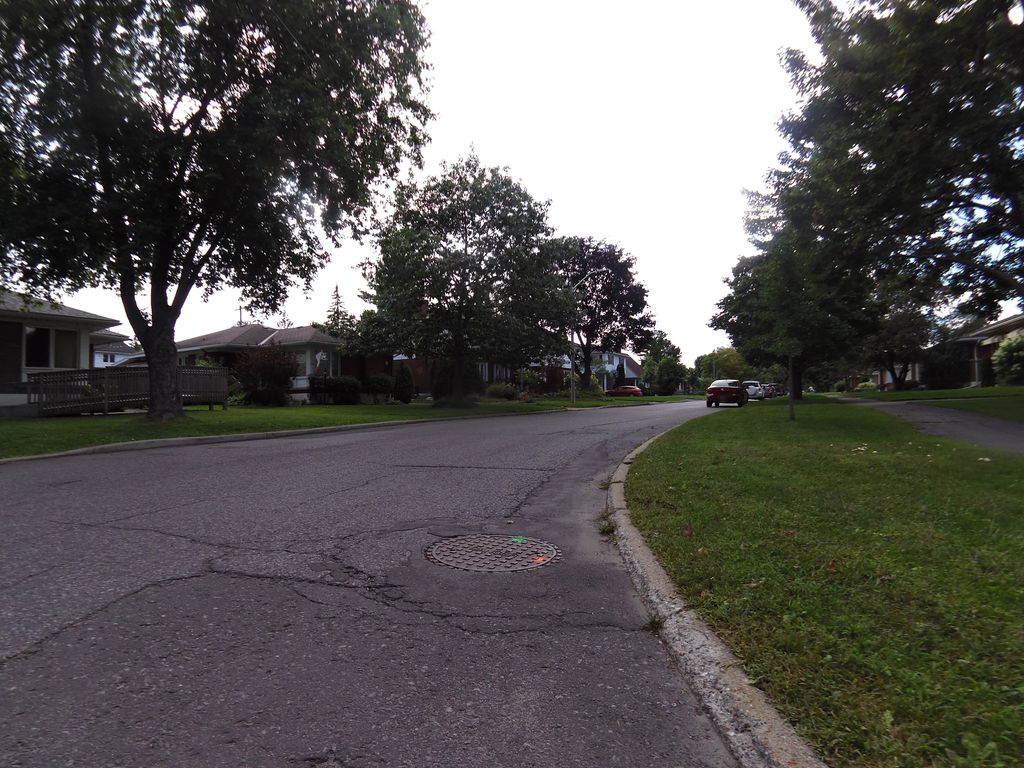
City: ottawa-gatineau